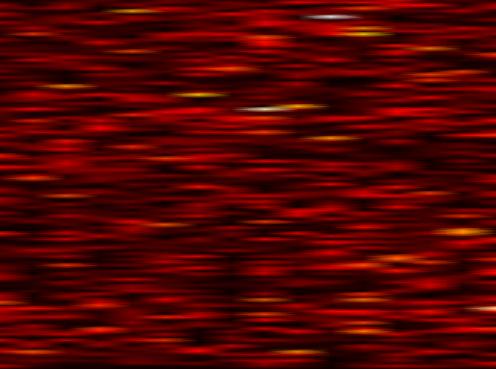
Label: FBMC